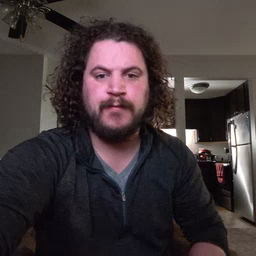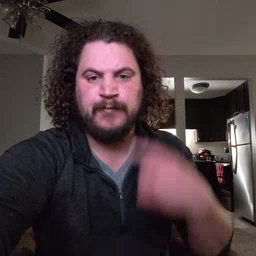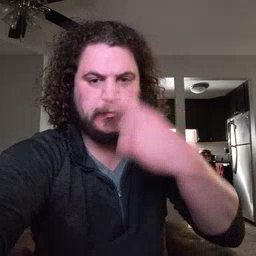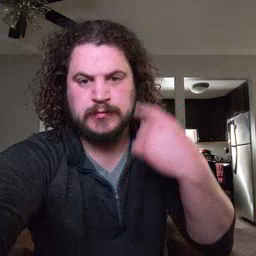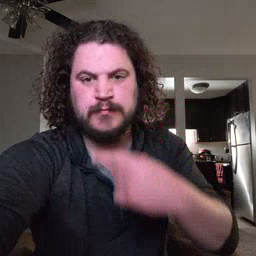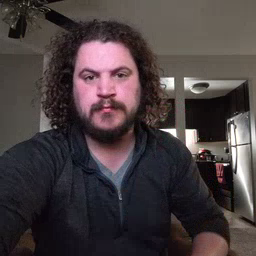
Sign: face